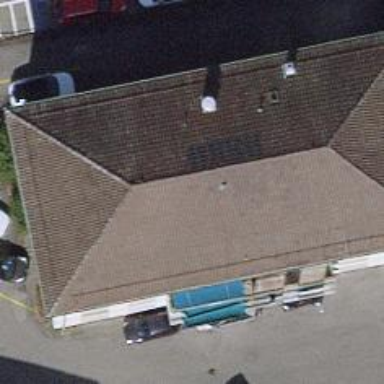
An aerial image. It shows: Hipped roof on apartment building.